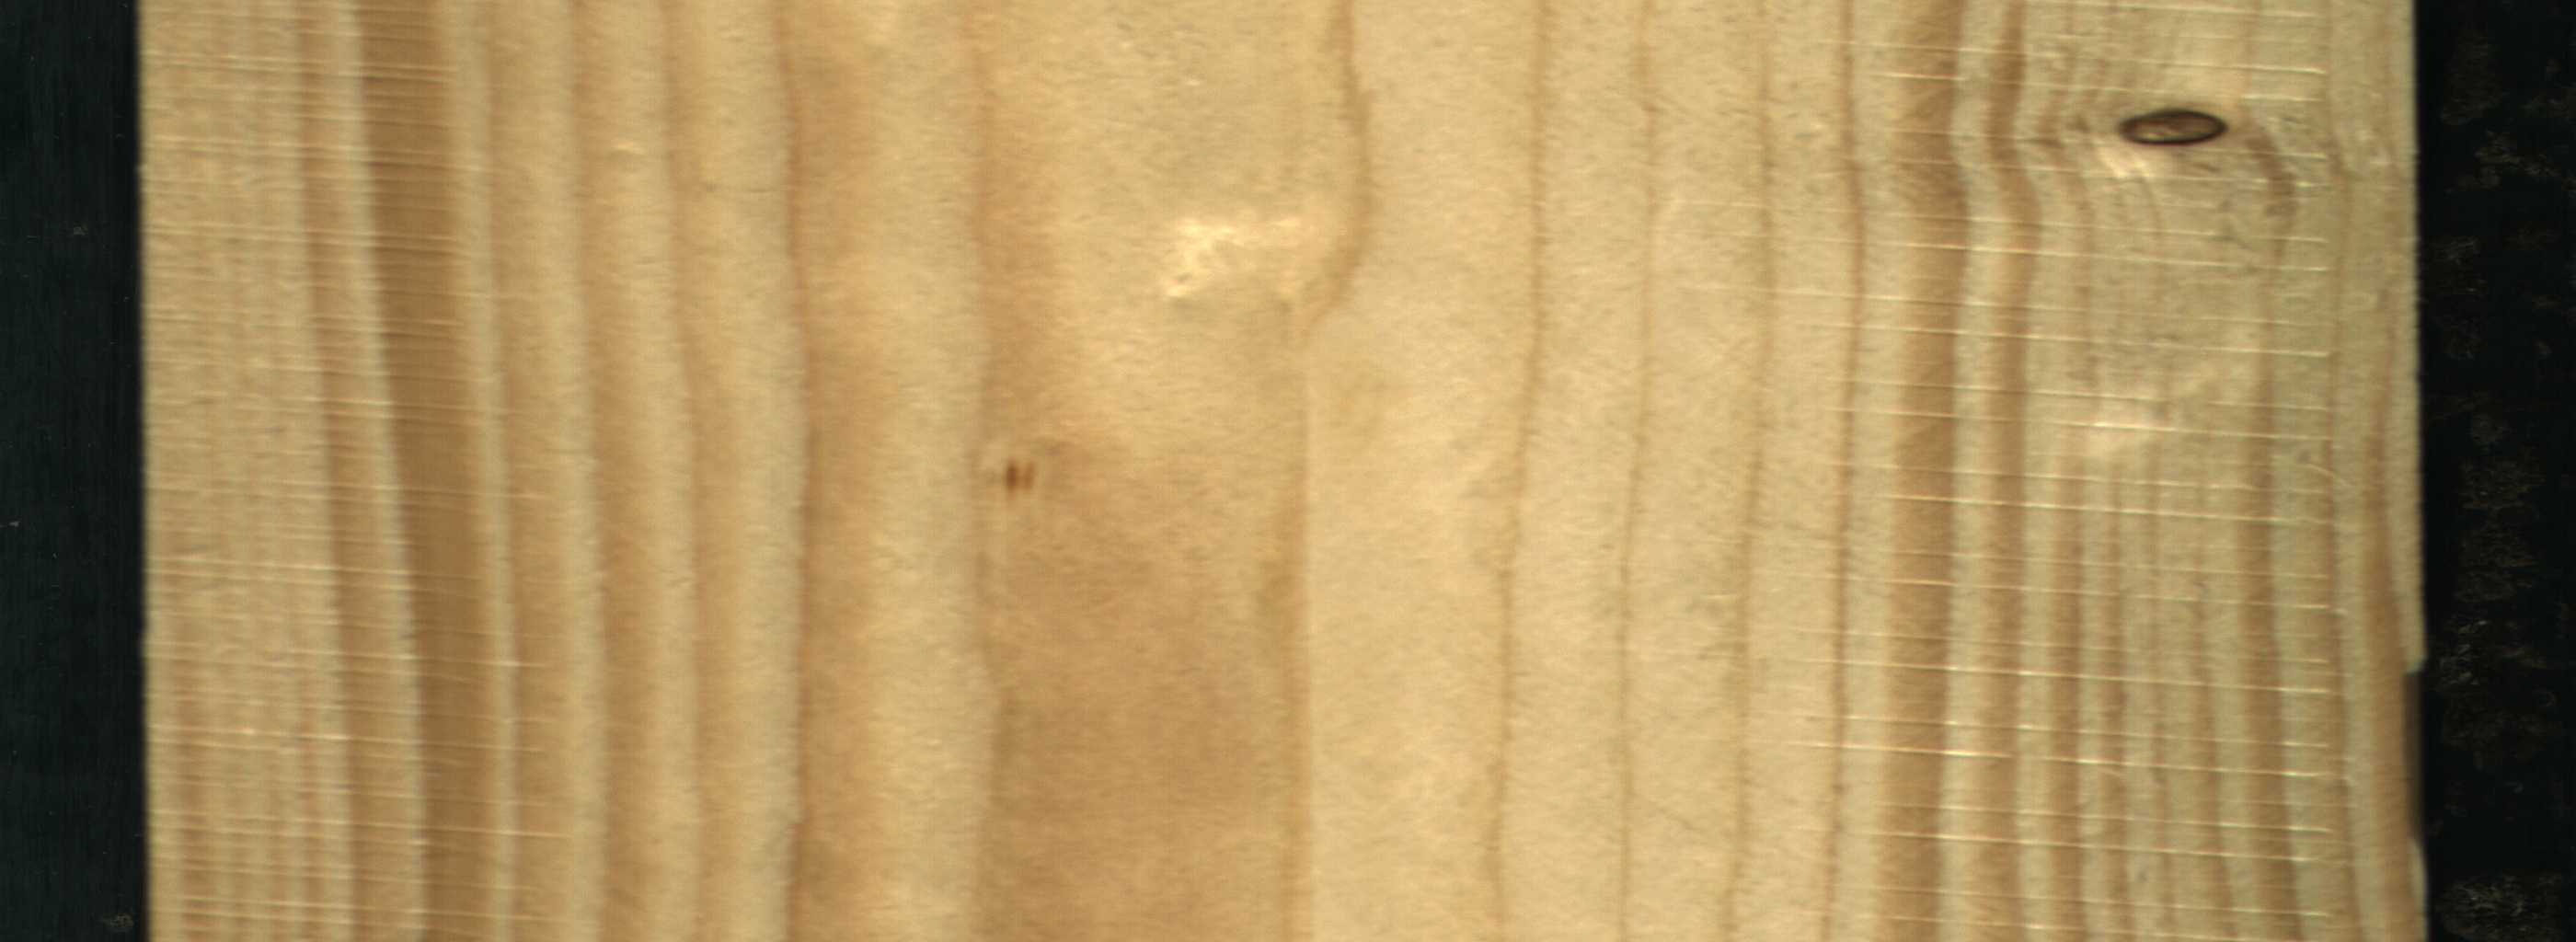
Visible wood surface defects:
Quartzity
Dead_Knot
Live_Knot
Live_Knot
Live_Knot
Live_Knot
Live_Knot